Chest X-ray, PA view. Patient: 44 years old, sex F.
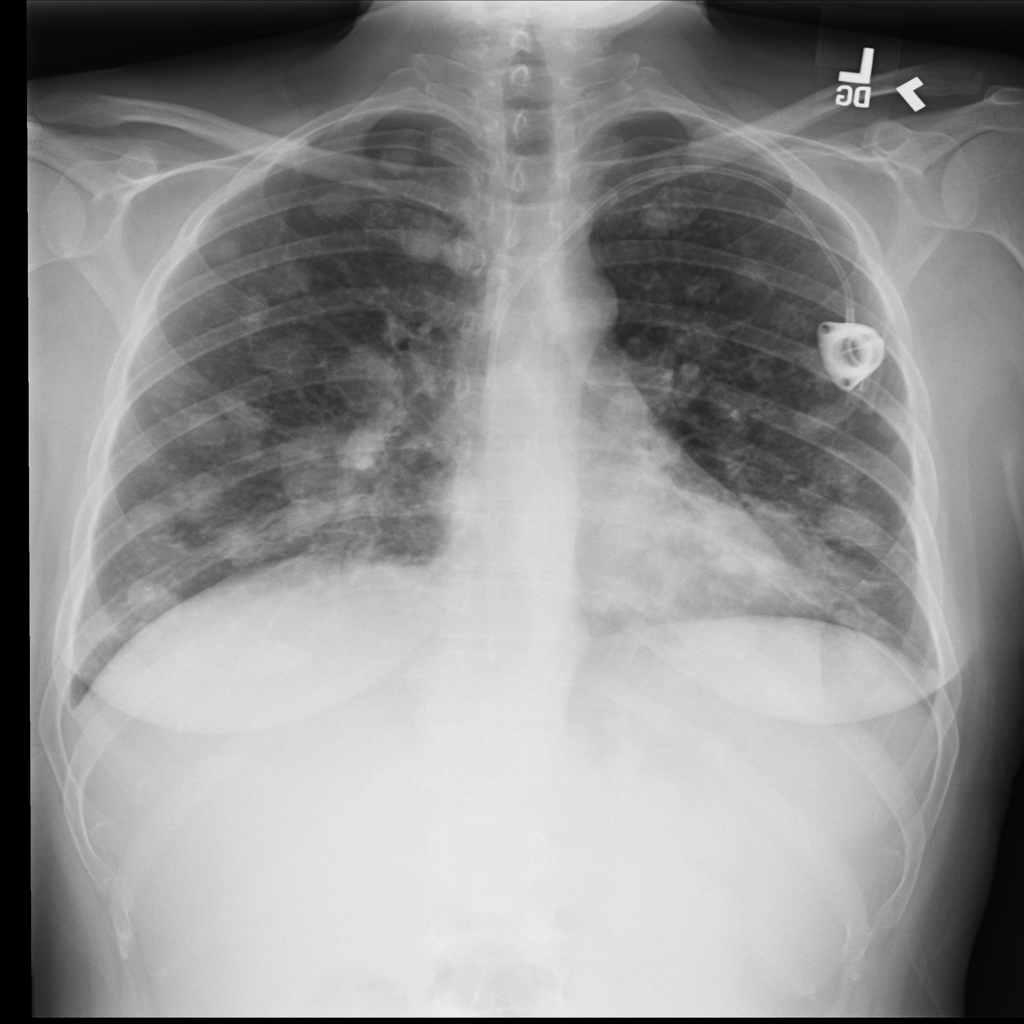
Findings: No Finding